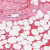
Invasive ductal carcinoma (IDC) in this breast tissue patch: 0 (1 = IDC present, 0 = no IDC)